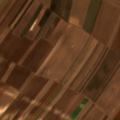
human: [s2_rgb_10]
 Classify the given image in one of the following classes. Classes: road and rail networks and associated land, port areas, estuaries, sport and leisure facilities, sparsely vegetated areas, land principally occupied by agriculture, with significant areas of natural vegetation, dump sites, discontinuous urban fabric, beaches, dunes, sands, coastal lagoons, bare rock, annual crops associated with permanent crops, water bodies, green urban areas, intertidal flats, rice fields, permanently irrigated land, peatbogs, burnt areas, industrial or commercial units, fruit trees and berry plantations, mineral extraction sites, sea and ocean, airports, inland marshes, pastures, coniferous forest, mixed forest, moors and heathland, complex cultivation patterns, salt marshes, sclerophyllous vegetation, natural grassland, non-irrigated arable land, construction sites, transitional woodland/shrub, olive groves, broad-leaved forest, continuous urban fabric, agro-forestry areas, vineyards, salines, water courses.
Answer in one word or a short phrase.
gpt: non-irrigated arable land, complex cultivation patterns